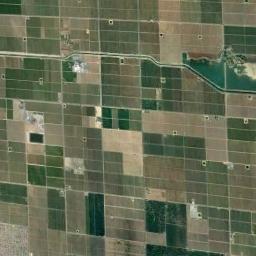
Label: rectangular_farmland